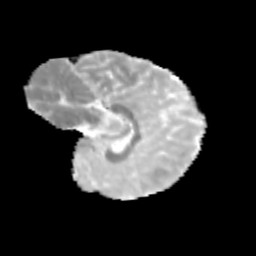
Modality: MD
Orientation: sagittal
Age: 11
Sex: female
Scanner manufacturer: siemens
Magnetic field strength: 3 T
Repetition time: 3.8 s
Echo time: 0.07 s